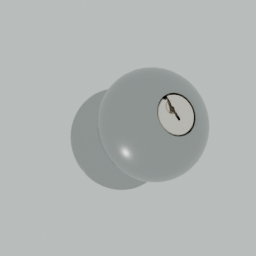
Label: mechanical